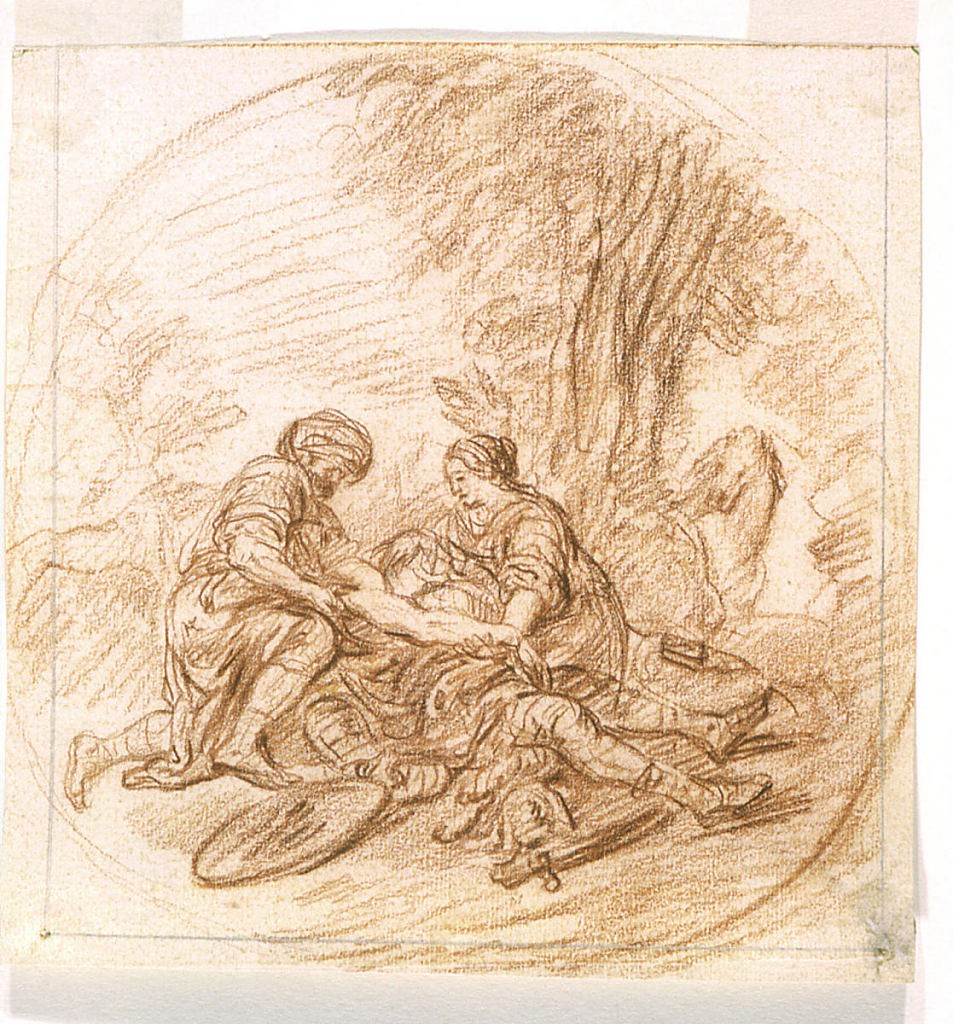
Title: Erminia and Vafrino Tending the Wounded Tancred after the Battle of Argento [Tancrède secouru par Herminie et Vafrin après le combat d'Argante]
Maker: Jean-François de Troy, French, 1679–1752
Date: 1720–30
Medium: Red chalk on off-white laid paper
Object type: Drawing
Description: A wounded soldier lying on the ground is assisted by a man wearing a turban (left) and a woman (right). The group is situated in a landscape, under a tree.  At right a horse is shown and in the foreground at left, lies a discarded shield.   A circular border is suggested implying that this composition was envisioned as a tondo.  See Curatorial Notes field.